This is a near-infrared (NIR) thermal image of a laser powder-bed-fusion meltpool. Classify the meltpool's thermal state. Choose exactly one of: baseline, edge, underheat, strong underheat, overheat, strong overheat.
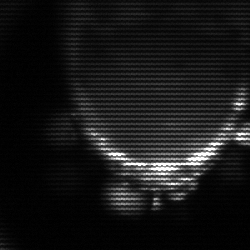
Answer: edge